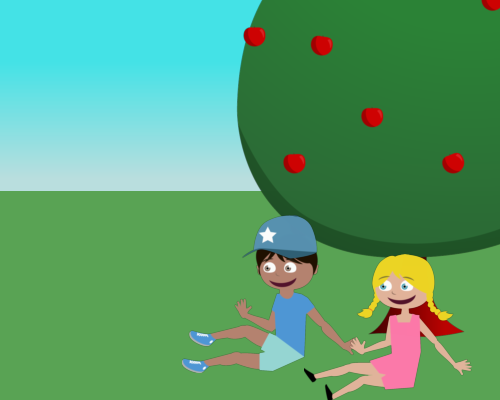
in the center of the grassy area, there's a large apple tree with its top and right edge partially cut off. A cheerful girl is sitting against the pine, leaning her head on it, while her left hand rests on the ground in front of her. Nearby, a boy in a star-patterned cap, both facing to the left, and to the left corner, with a cat sitting above the horizon line, also facing right.